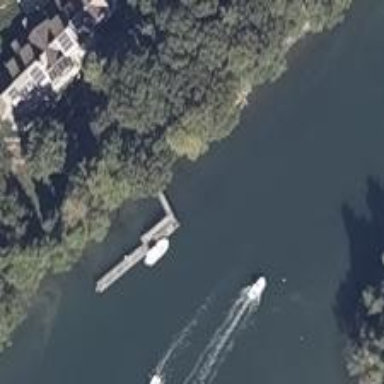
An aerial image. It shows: Man-made pier.